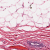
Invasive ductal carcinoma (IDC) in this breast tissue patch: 0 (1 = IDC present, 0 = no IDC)